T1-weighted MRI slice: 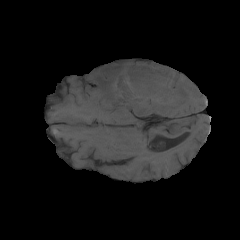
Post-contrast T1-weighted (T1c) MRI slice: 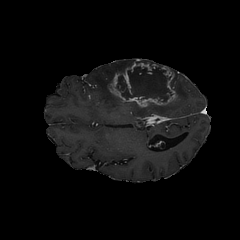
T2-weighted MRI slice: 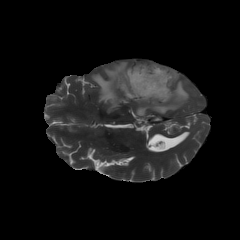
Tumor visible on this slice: yes